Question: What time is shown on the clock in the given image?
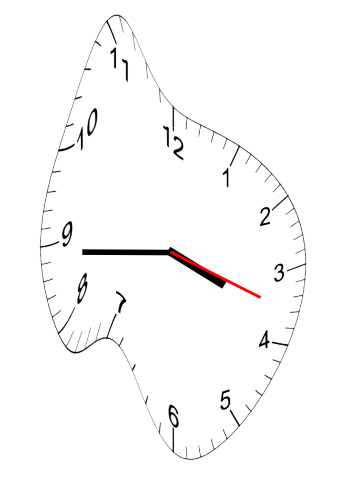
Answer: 03:44:18